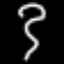
Label: squiggle